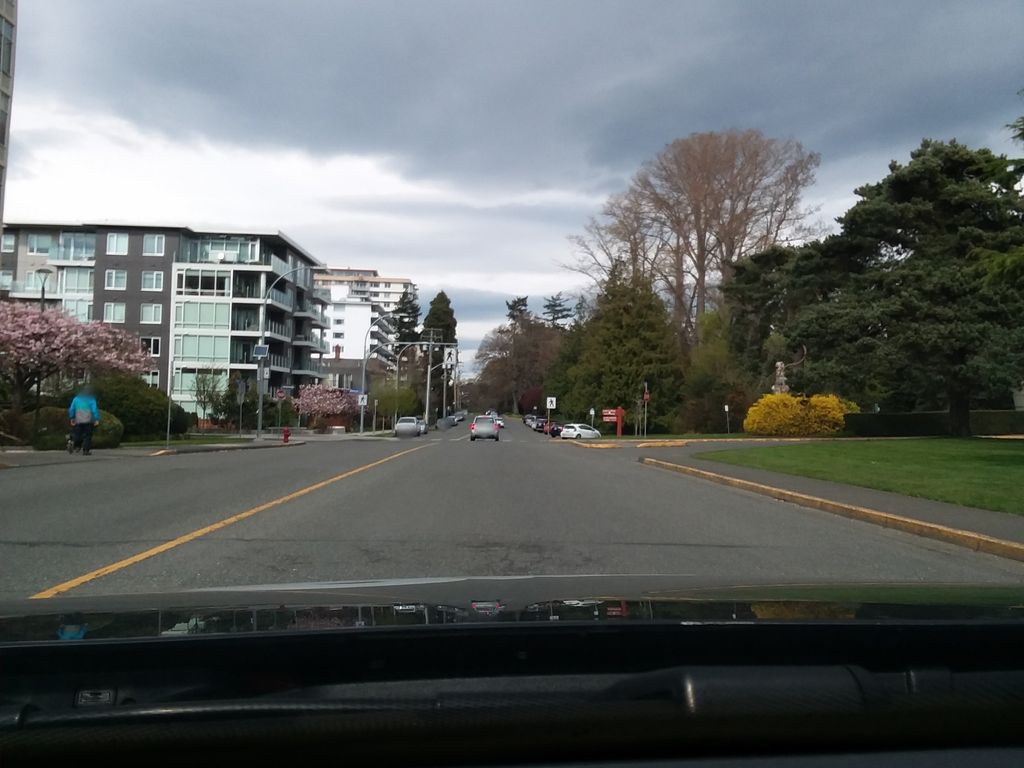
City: victoria